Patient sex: M
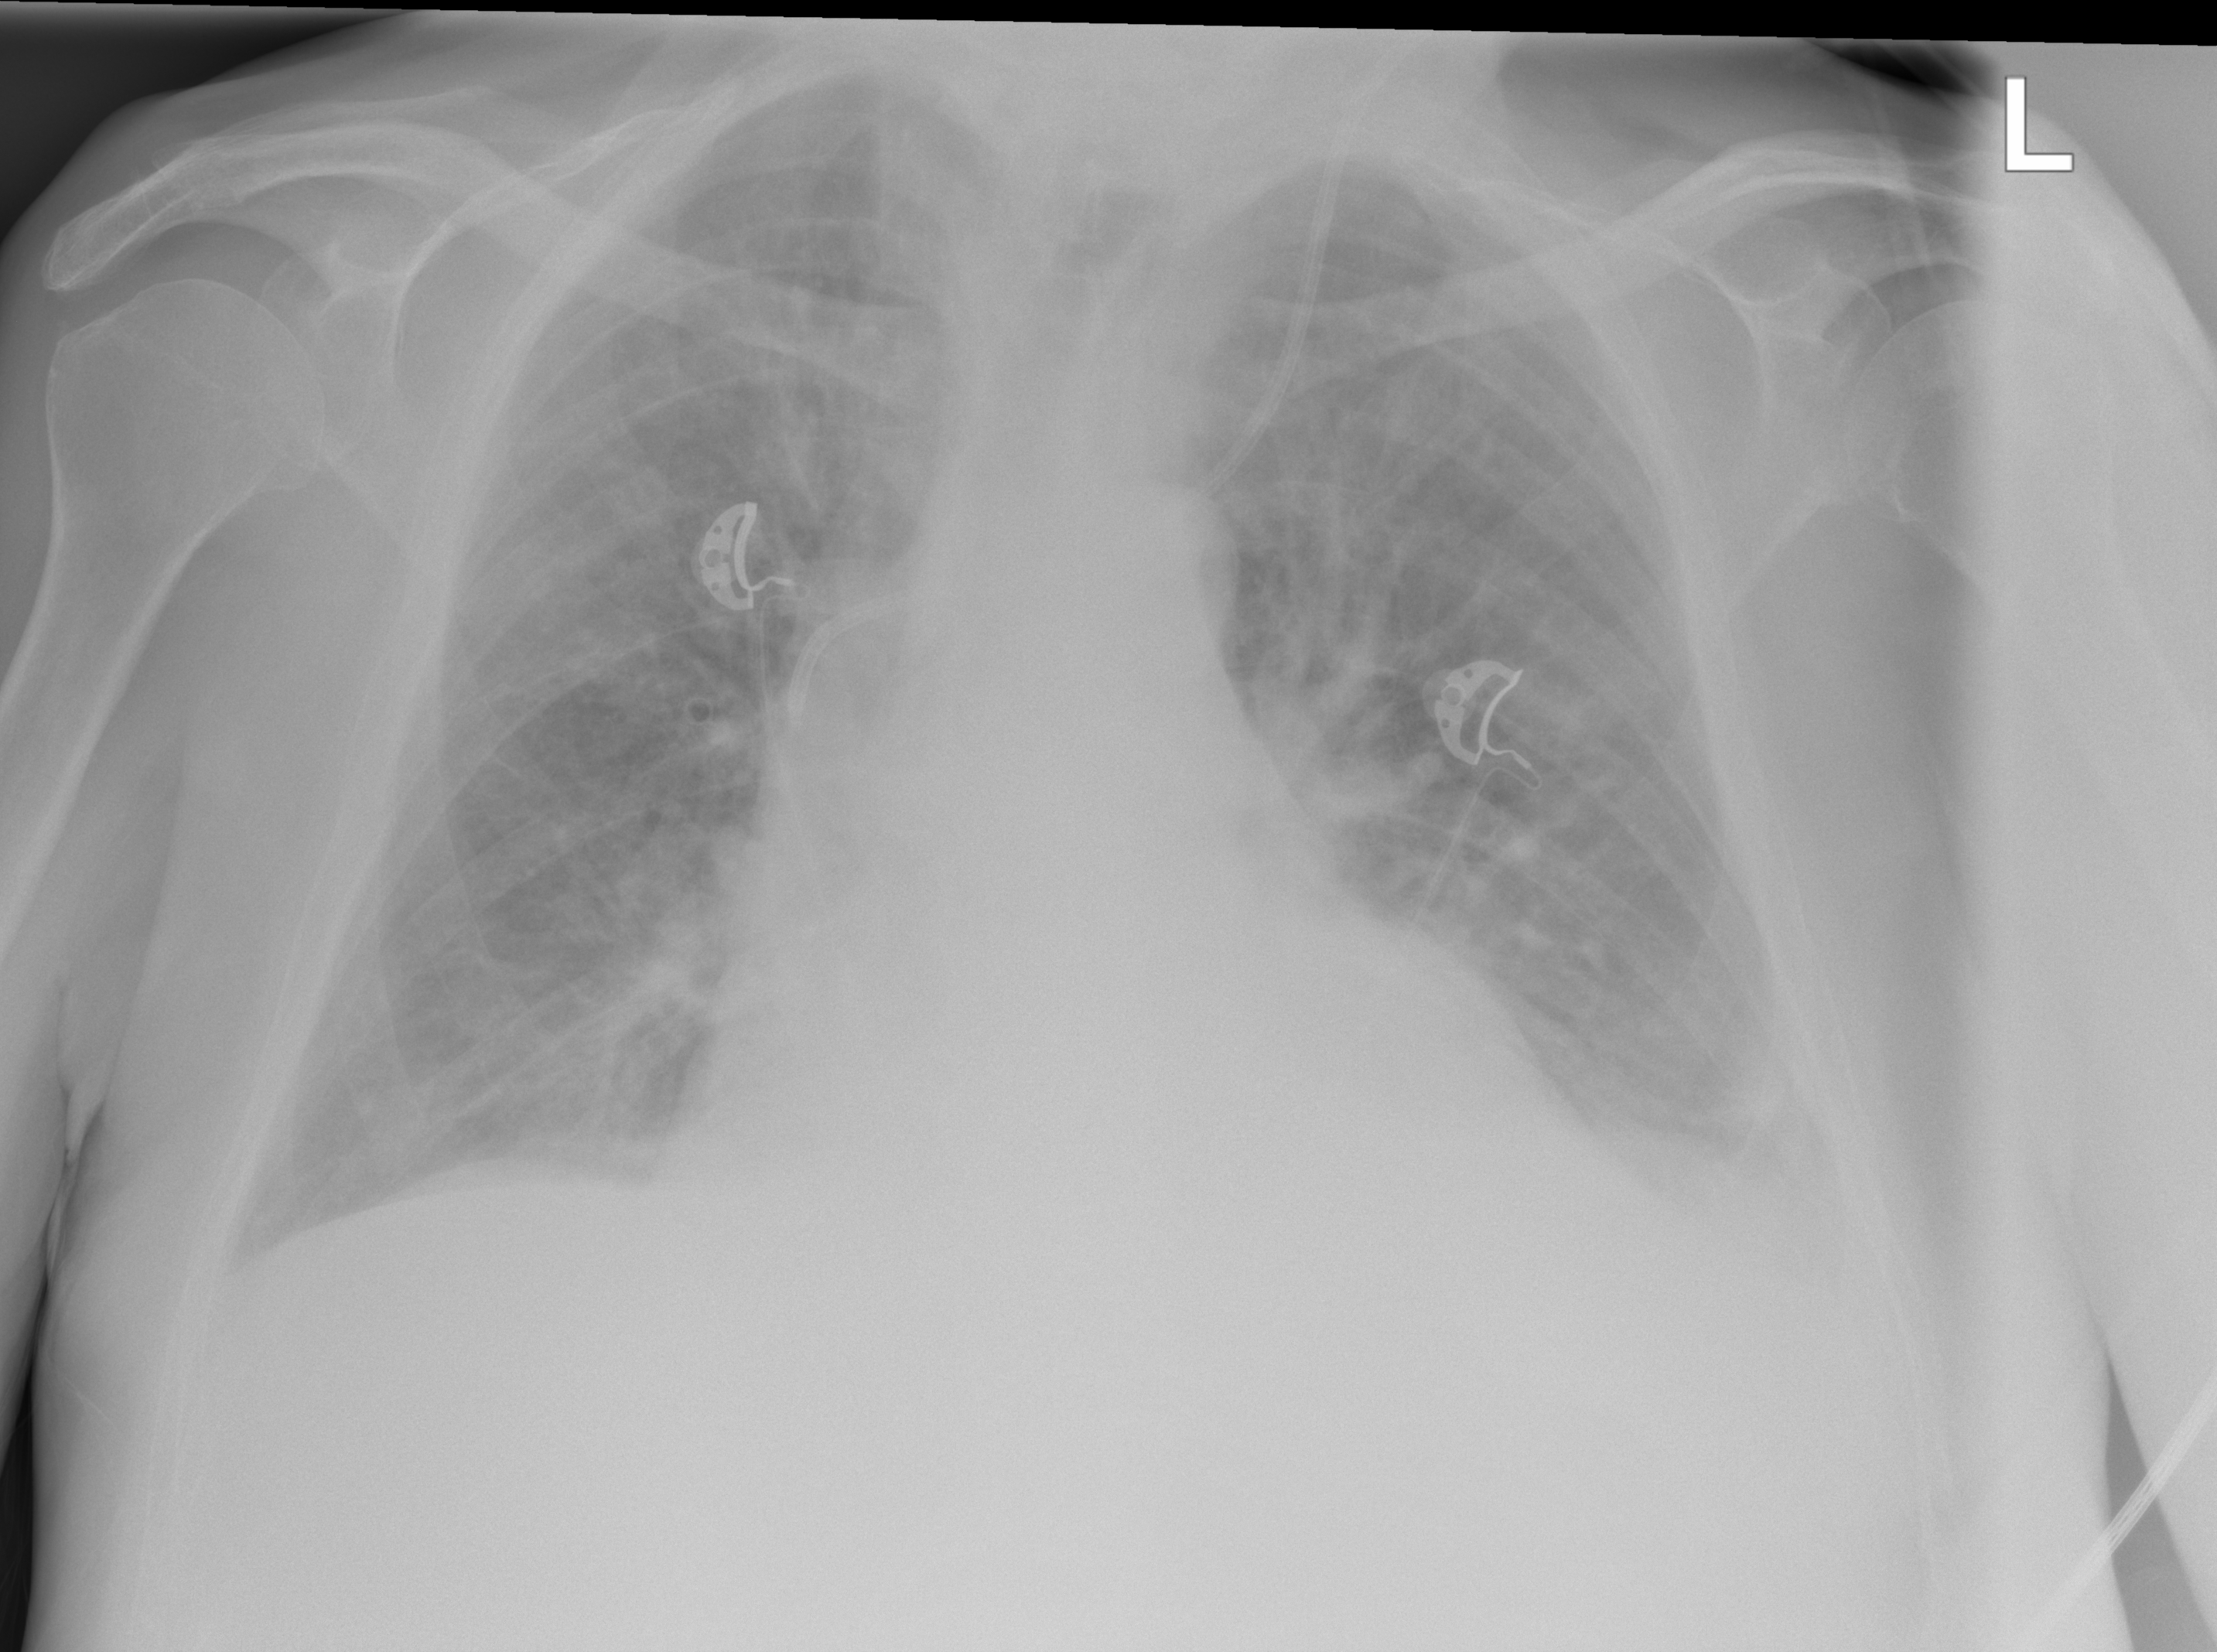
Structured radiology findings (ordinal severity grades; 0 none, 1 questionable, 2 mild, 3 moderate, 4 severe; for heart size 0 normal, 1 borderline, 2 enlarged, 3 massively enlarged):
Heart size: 2
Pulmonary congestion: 1
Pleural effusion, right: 1
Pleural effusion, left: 2
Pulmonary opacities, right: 0
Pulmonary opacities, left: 0
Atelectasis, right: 1
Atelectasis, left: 2